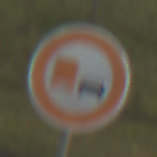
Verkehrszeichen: UeberholverbotKraftfahrzeuge
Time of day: SunriseSunset
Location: Outdoor (Nature)
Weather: PartlyCloudy
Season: NotSpecified
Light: Natural